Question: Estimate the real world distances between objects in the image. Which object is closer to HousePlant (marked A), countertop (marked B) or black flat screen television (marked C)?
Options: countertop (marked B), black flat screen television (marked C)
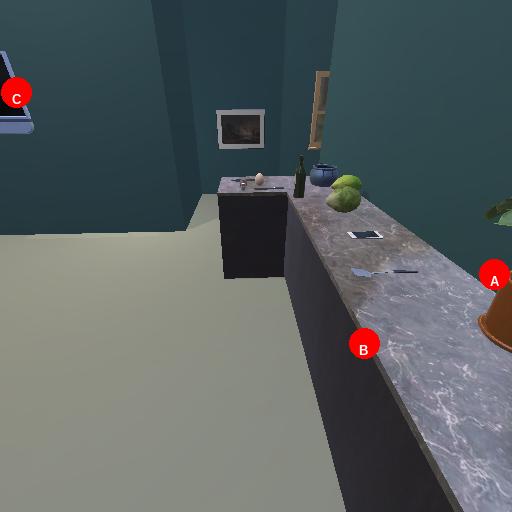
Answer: countertop (marked B)